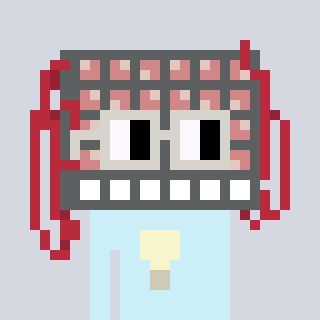
a pixel art character with square light gray glasses, a turing-shaped head and a cold-colored body on a cool background